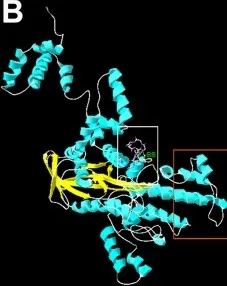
Homology modeling of wild-type and mutant RAG1. H bonds predicted are shown by green dashed line and Arabic numbers (C, D).
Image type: pathology (immunostaining)